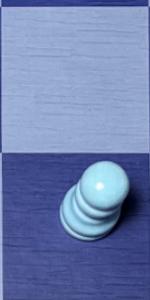
Label: Pawn_White